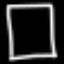
Label: square